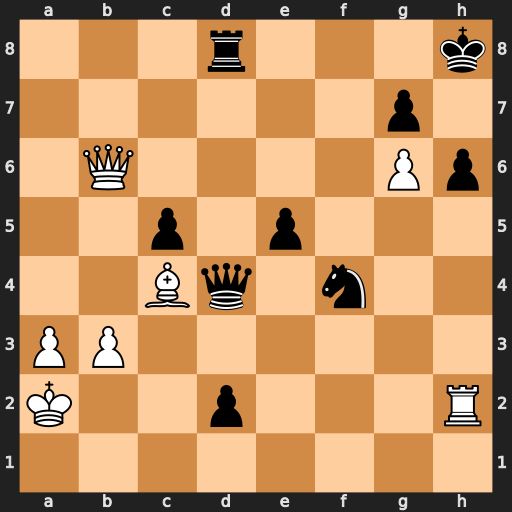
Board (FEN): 3r3k/6p1/1Q4Pp/2p1p3/2Bq1n2/PP6/K2p3R/8
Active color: w
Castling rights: -
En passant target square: -
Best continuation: Rxh6+ gxh6 Qf6#